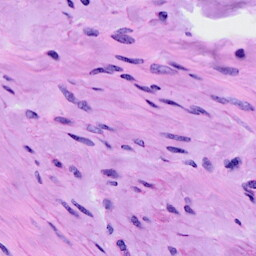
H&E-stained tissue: Cervix